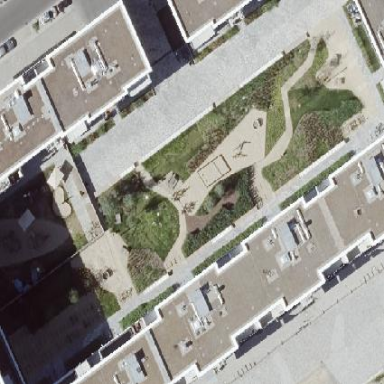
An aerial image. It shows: Playground area for leisure activities on the land.